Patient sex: M
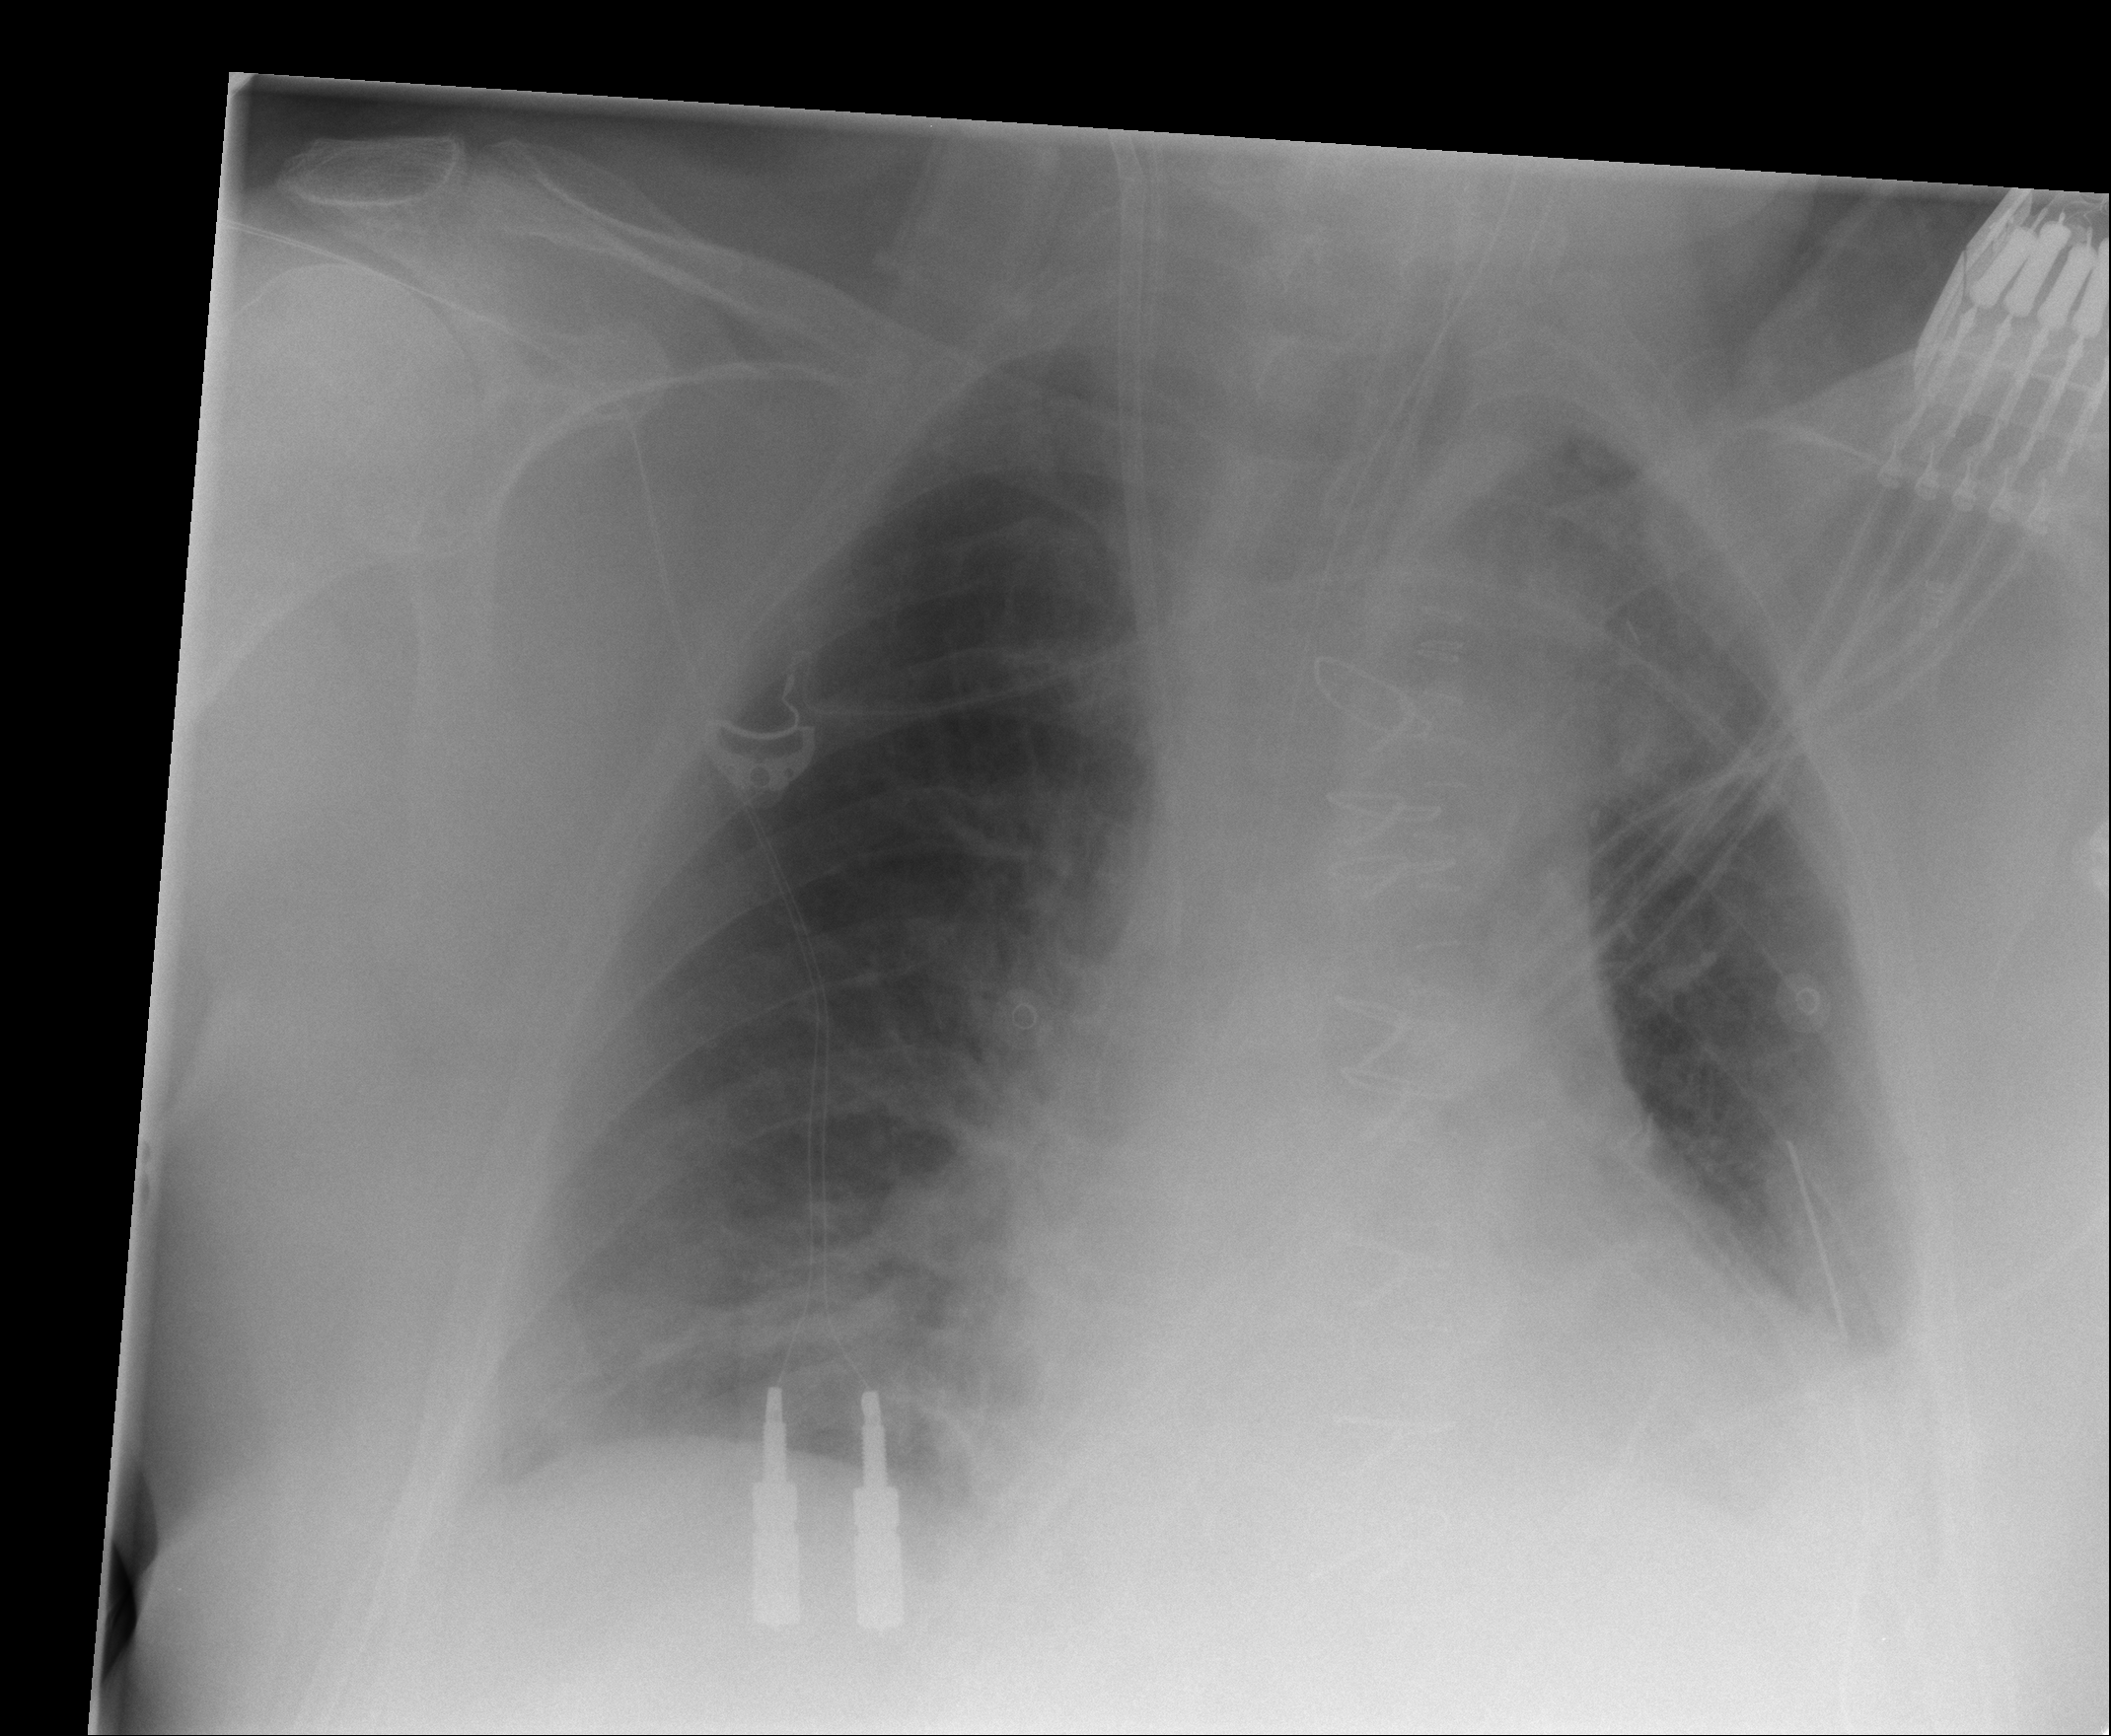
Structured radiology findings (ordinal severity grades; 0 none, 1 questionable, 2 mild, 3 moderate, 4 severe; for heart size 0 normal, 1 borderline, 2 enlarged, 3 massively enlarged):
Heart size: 2
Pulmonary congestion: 0
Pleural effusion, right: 0
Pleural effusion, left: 2
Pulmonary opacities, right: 1
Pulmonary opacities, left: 0
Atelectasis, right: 2
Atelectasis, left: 2